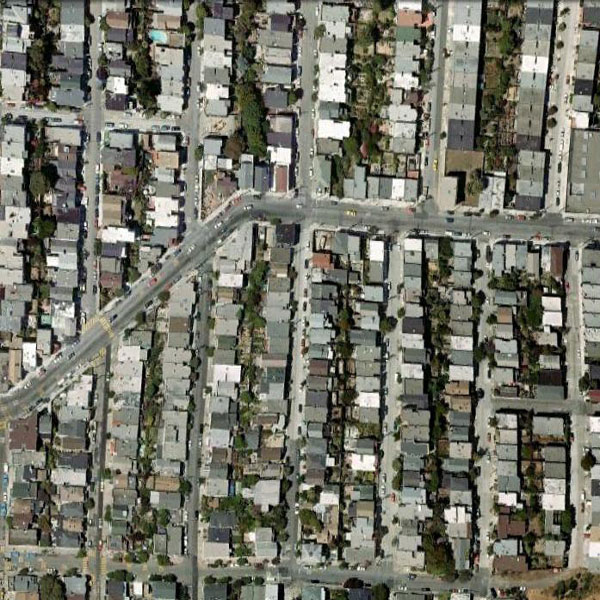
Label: DenseResidential